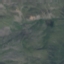
Land use / land cover class: HerbaceousVegetation